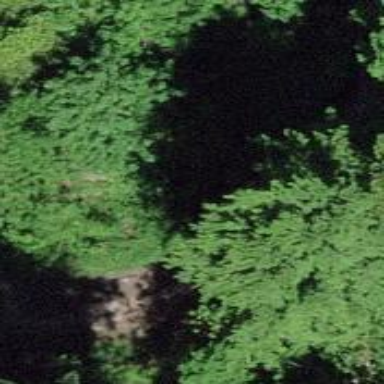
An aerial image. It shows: Culvert tunnel.